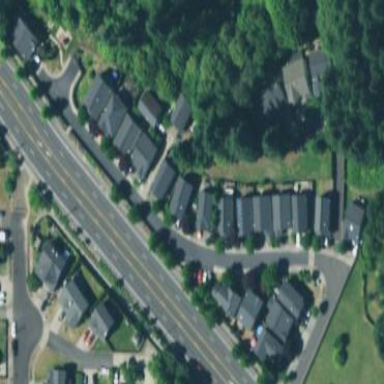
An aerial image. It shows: This residential area consists of single-family homes.